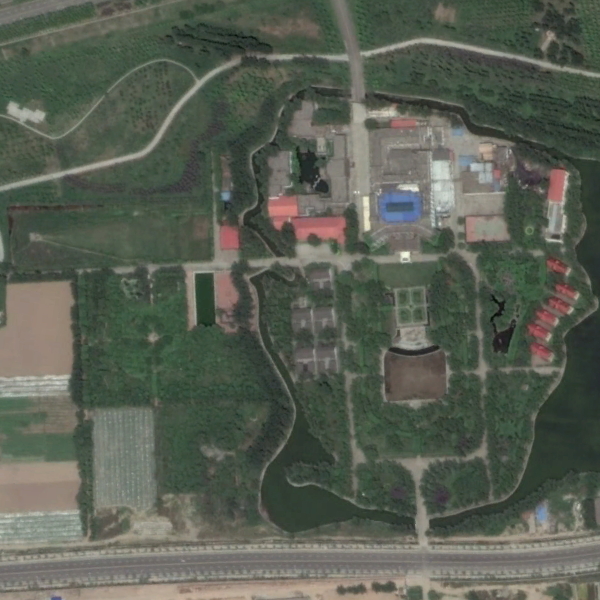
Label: Resort